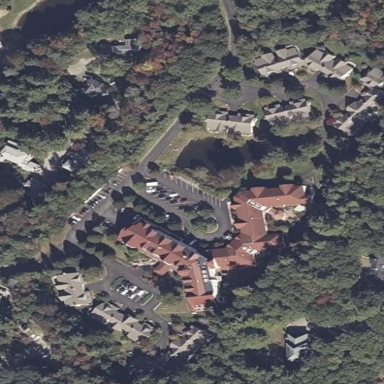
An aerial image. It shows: Image showing building with apartments.